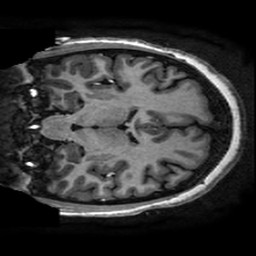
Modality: T1w
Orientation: coronal
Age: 13
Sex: female
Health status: ill
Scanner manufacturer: ge
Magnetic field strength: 3 T
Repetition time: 0.007816 s
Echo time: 0.003024 s